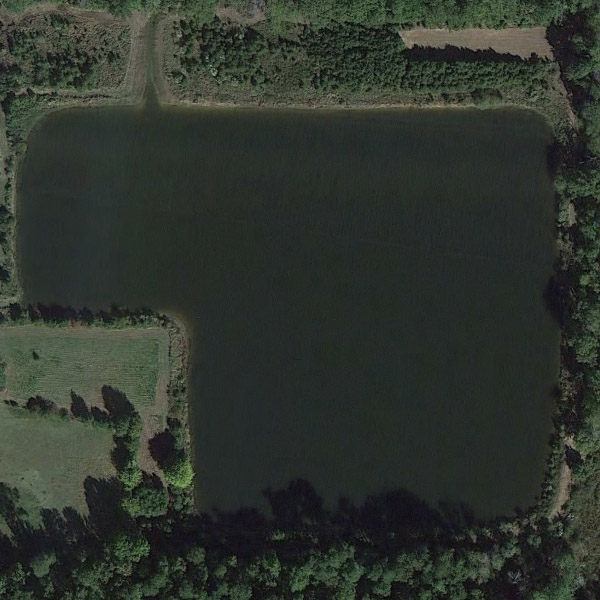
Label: Pond